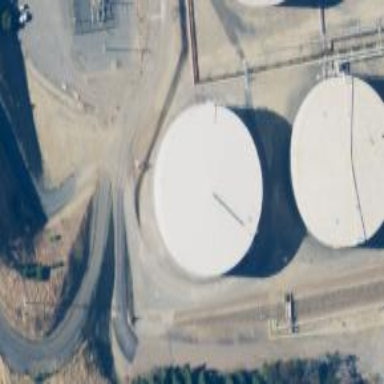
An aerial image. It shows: Storage tank building.